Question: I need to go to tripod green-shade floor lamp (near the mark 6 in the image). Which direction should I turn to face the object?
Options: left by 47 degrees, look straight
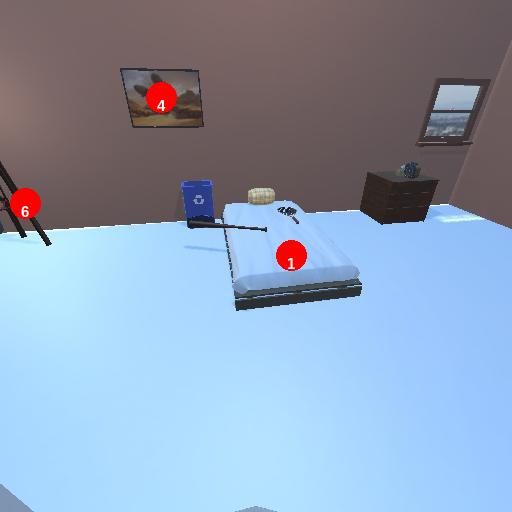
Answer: left by 47 degrees